Question: What is the default capacity of 'Stack' object?
I heard it is 10, but I can't find it on MSDN. See this <URL>
Also I am practicing a certification test by a software. It has the same result. See the image.

But I found some <URL>
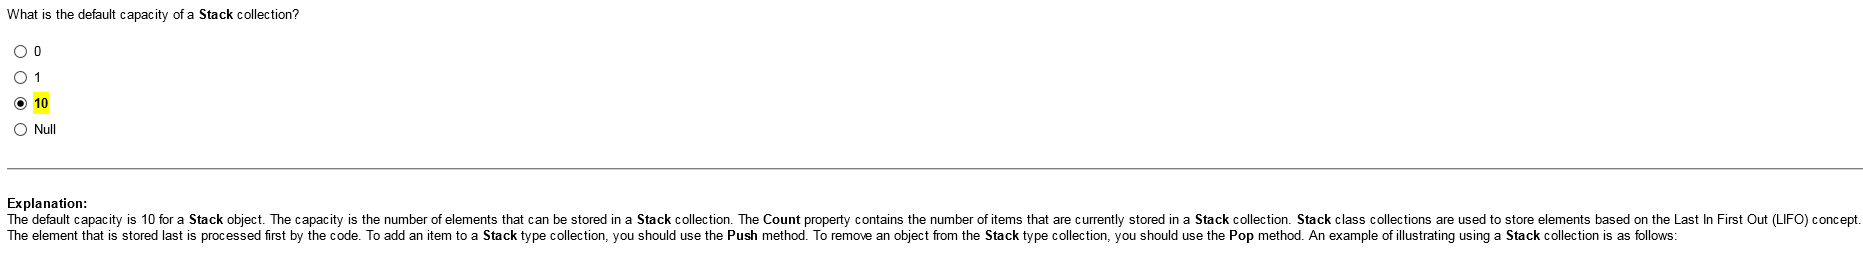
Answer: If you look at the current source code it says 10 also.
<URL>